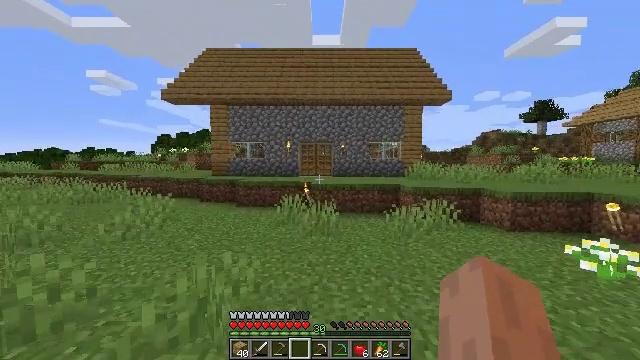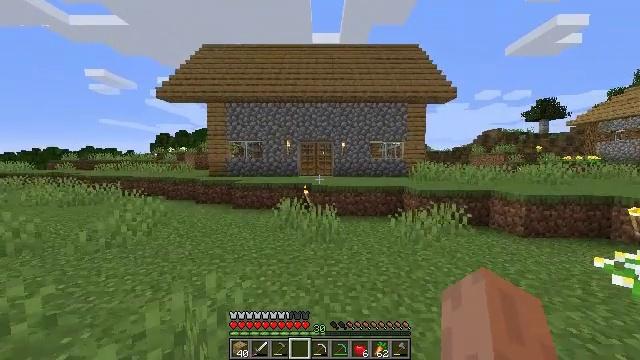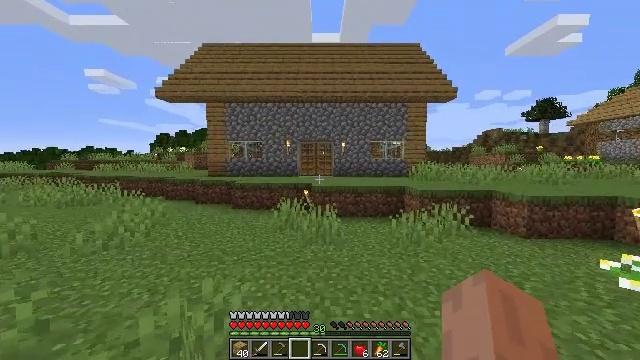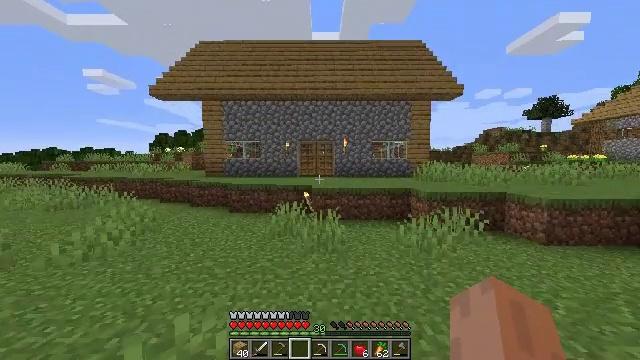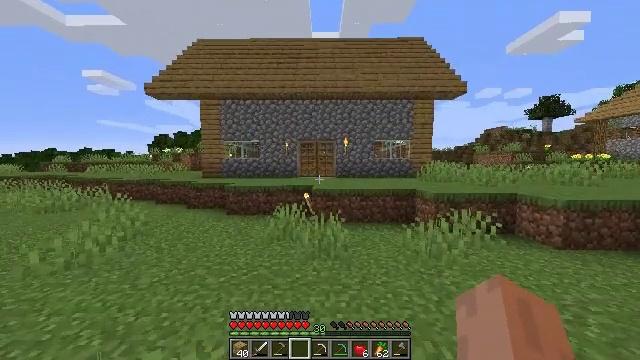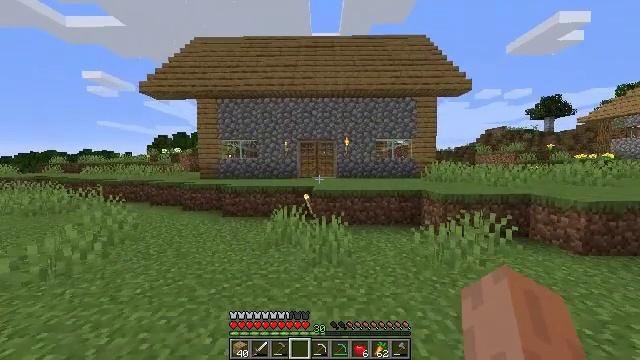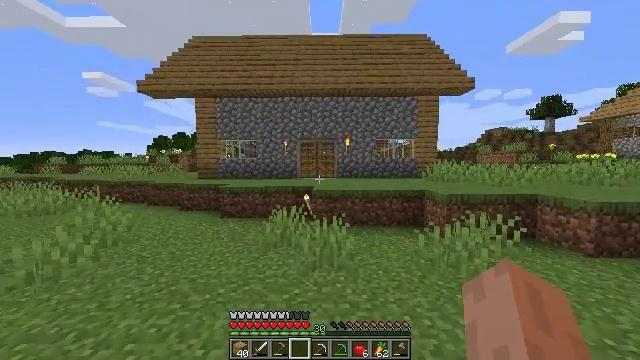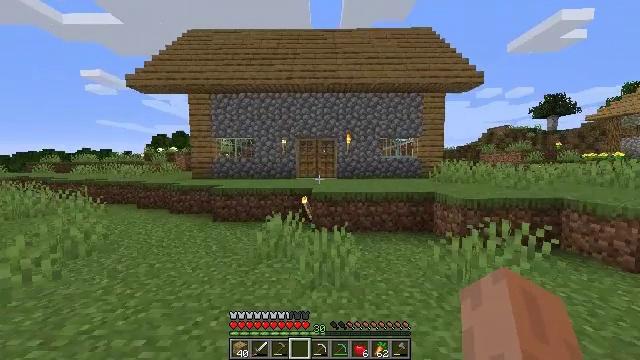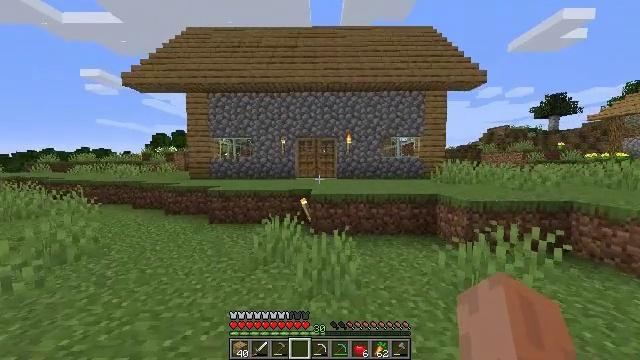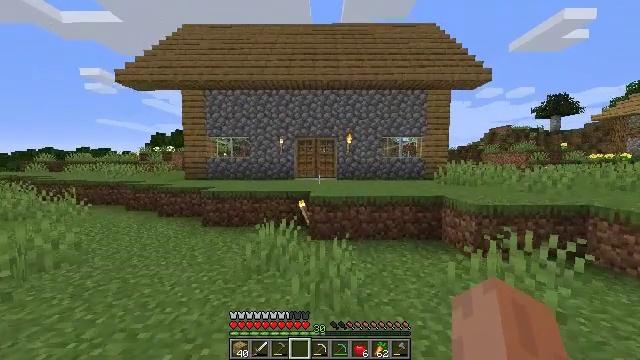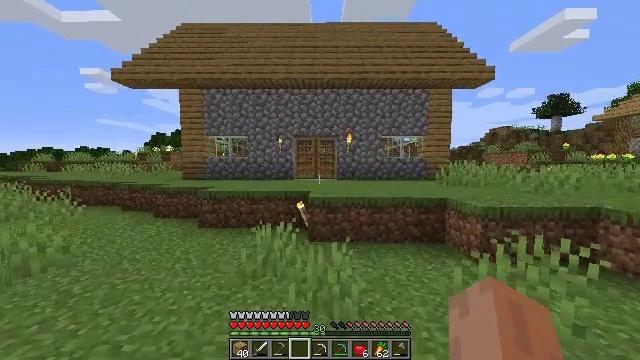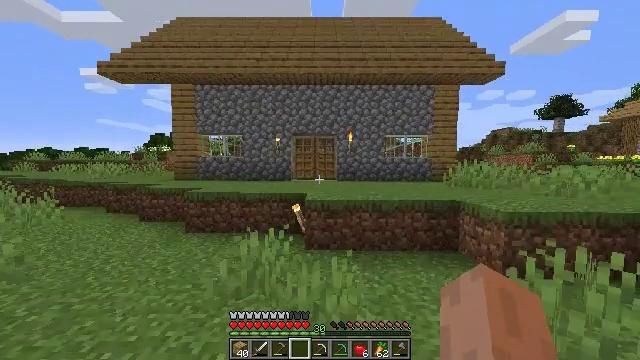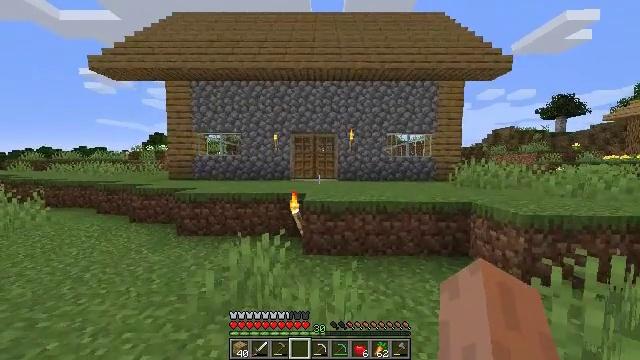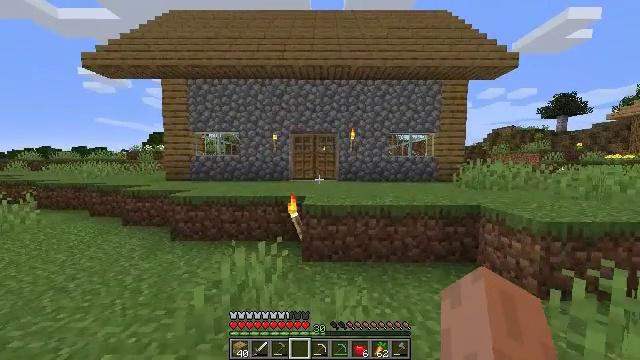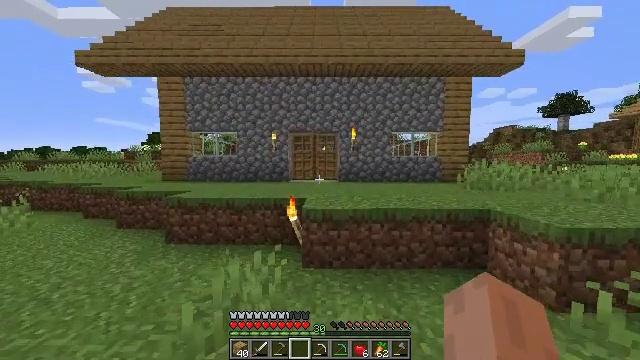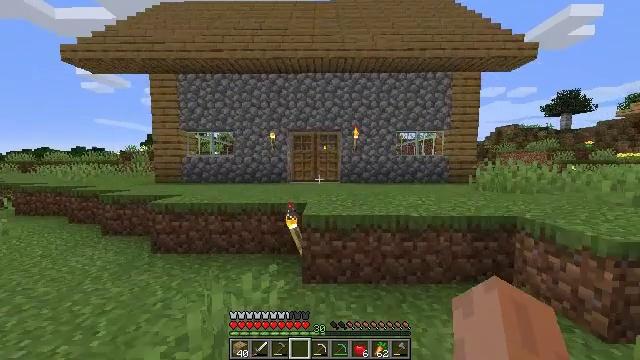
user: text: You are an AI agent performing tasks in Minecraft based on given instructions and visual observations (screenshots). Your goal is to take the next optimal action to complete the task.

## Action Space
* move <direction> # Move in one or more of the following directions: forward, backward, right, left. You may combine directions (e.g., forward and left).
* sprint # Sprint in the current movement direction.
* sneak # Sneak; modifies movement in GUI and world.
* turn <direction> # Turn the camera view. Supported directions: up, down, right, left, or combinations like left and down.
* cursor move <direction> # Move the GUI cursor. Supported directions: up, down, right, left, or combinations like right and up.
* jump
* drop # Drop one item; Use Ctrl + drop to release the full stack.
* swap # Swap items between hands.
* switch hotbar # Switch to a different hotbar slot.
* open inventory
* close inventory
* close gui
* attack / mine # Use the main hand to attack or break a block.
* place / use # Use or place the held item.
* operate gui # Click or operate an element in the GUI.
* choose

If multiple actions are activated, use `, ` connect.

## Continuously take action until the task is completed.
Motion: motion action
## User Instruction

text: Use obsidian, diamonds, and a book to craft an enchanting table.
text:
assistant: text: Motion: move forward, sprint
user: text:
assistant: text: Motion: move forward, sprint
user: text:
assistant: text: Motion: move forward, sprint
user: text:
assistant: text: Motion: move forward, sprint
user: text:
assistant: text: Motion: move forward, sprint
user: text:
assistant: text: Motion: move forward, sprint
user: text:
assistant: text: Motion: move forward, sprint
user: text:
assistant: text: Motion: move forward, sprint
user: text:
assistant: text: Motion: move forward, sprint
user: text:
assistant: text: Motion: move forward, sprint
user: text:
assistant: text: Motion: move forward, sprint
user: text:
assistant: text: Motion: move forward, sprint
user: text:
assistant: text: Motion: move forward, sprint
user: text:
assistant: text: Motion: move forward, sprint
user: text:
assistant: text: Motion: move forward, sprint
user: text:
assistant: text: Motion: move forward, sprint
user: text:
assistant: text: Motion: move forward, sprint
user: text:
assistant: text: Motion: move forward, sprint
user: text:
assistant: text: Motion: move forward, sprint
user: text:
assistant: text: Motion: move forward, sprint
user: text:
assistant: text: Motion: move forward, sprint, jump
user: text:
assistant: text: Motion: move forward, sprint, jump
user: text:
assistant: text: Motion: move forward, sprint, jump
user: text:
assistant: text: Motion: move forward, sprint, jump
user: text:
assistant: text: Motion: move forward, sprint
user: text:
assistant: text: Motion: move forward, sprint
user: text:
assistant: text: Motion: move forward, sprint
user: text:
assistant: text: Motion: move forward, sprint
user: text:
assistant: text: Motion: move forward, sprint
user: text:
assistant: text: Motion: move forward, sprint